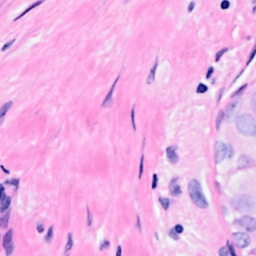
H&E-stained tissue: Breast